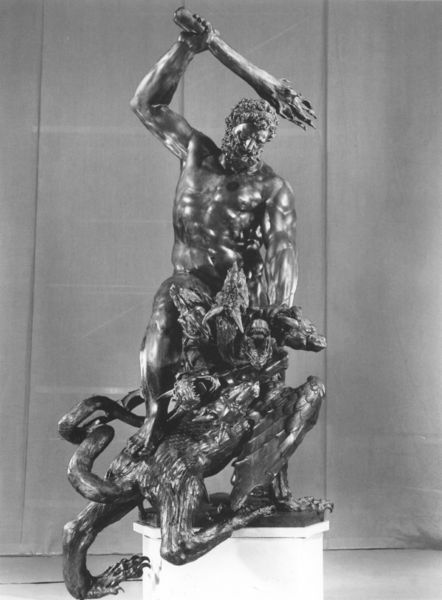
Titel: Herkulesbrunnen in Augsburg
Künstler: Adriaen de Vries
Standort: Augsburg (EU - D - B)
Schlagwörter: akt, flügel, fuß, haut, kampf, mann, nackt, weiß, holz, köpfe, raum, hund, tier, bart, wand, gesicht, sockel, haare, stock, skulptur, statue, fell, schwanz, bein, glanz, bronze, fotografie, muskulös, schwarzweiß, mäuler, schlange, krallen, mythologie, aufgabe, muskel, zeus, stark, sage, schlitten, herkules, keule, schlagen, erschlagen, ungeheuer, drachen, klauen, cerberus, dreiköpfig, höllenhund, kerberos, untier, skultpur, zerberus, neunköpfig